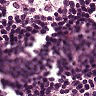
Metastatic tissue present: no